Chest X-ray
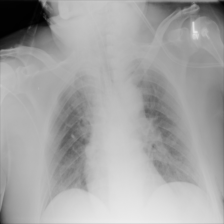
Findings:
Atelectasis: negative
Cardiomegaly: negative
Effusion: negative
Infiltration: negative
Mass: negative
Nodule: negative
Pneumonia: negative
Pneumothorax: negative
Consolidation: negative
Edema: negative
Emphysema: negative
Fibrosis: negative
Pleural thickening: negative
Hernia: negative